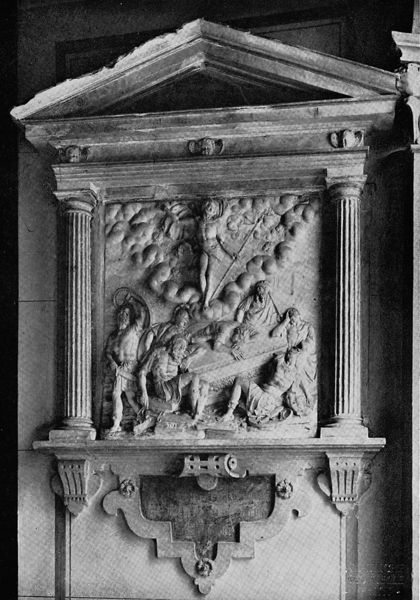
Titel: Die Auferstehung
Künstler: Willem van den Broecke
Institution: Slotkerk te Schwerin
Schlagwörter: himmel, mann, nackt, schatten, wolken, menschen, marmor, männer, säule, säulen, blüten, wolke, wand, stein, bild, kirche, rauch, engel, skulptur, relief, stab, figuren, lanze, inschrift, schild, denkmal, altar, photo, portal, sarg, grab, jesus, antik, griechisch, andacht, schnecke, putten, auferstehung, abbildung, grabmal, kapitel, grabplatte, haöbsäulen